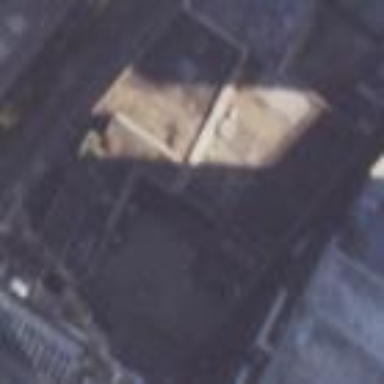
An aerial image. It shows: Theater building.